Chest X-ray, AP view. Patient: 22 years old, sex F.
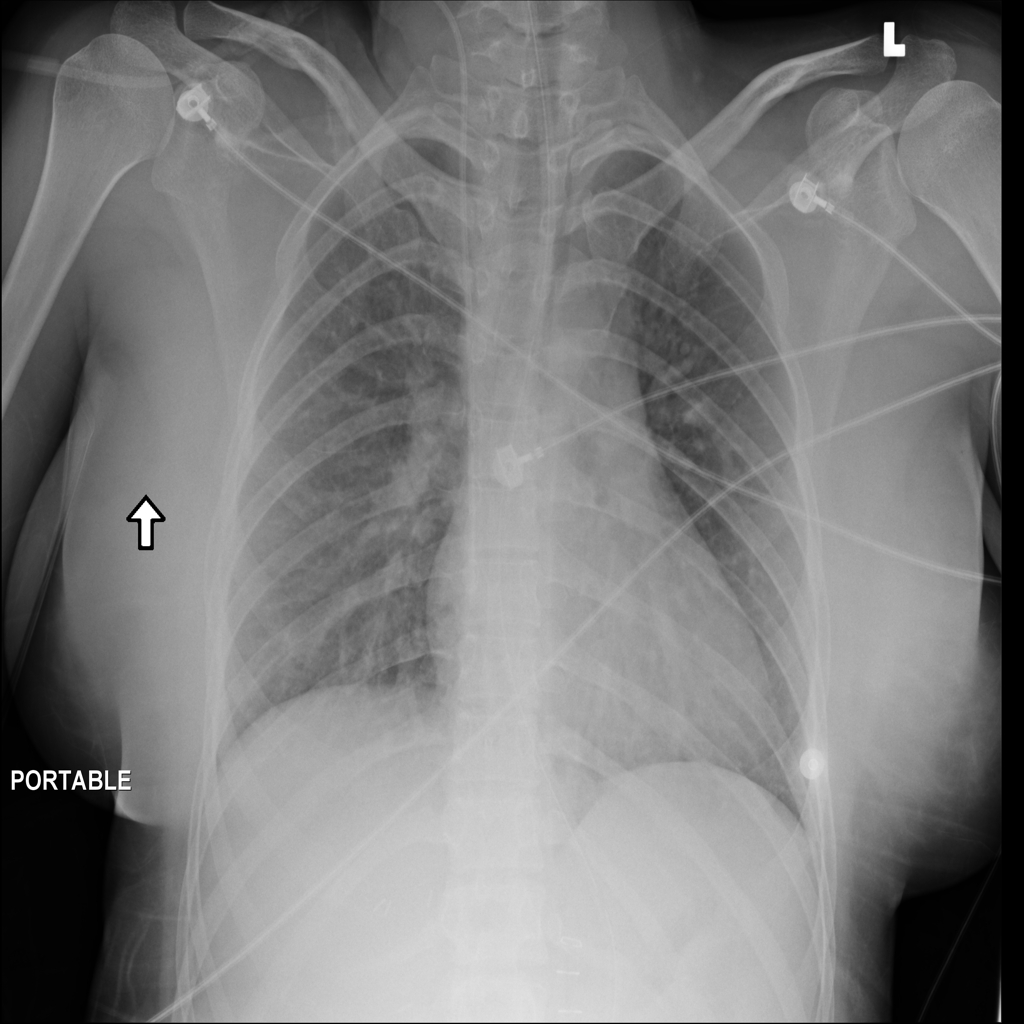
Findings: No Finding